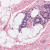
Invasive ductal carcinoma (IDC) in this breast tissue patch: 0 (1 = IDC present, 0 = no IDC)